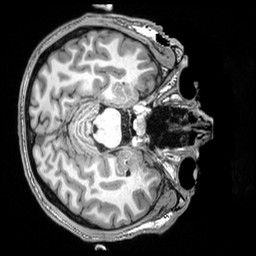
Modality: T1w
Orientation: axial
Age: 27
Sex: male
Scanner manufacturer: siemens
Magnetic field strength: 3 T
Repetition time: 2.5 s
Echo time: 0.00343 s